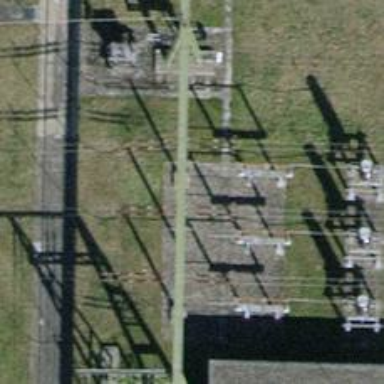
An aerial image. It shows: Power line is depicted.